Interaction volume radius: 5 \u00c5
Interaction volume height: 40 \u00c5
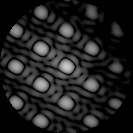
Disorder parameter: 0.04367